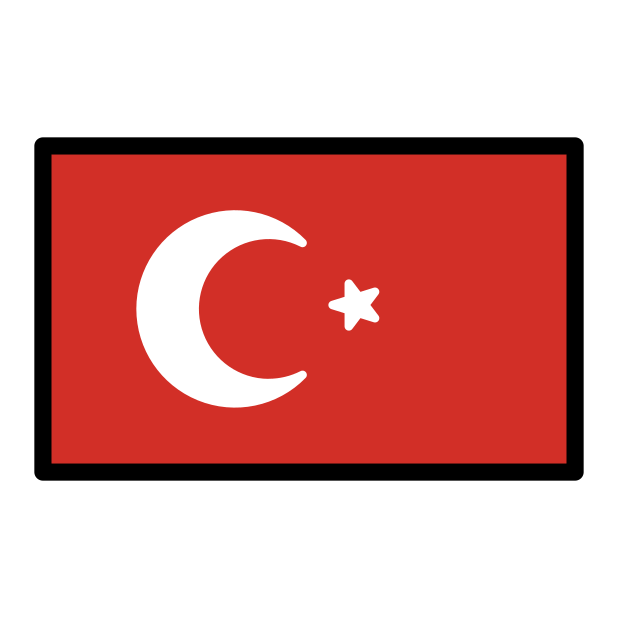
flag: Turkey